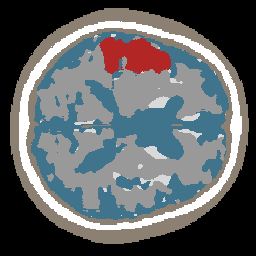
Label: lesion